Interaction volume radius: 10 \u00c5
Interaction volume height: 15 \u00c5
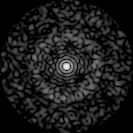
Disorder parameter: 0.8427